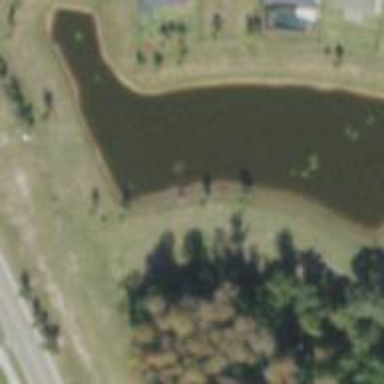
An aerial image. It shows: Peaceful pond surrounded by nature.